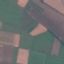
Label: AnnualCrop